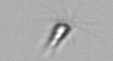
Label: Calciopappus